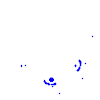
Particle: electron